Question: I have a tree that has the following form:

On the first pictures, the height of the tree is 1 and there are 3 total nodes. 2 for 7 on the next and 3 for 15 for the last one. How can I determine how many number of nodes a tree of this form of 'l' height will have? Also, what kind of tree is that (is it called something in particular?)?
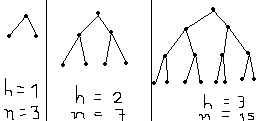
Answer: That is a <URL>
You can get the number of node considering this recursive approch:
'''
n(0) = 1
n(l+1) = n(l) + 2^l
'''
so
'''
n(l) = 2^(l+1) - 1
'''